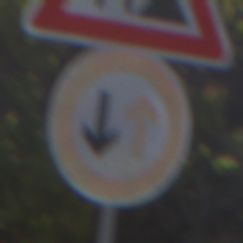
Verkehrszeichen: VorrangDesGegenverkehrs
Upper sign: Arbeitsstelle
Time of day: MorningAfternoon
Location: Outdoor (Nature)
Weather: Clear
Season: NotSpecified
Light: Natural